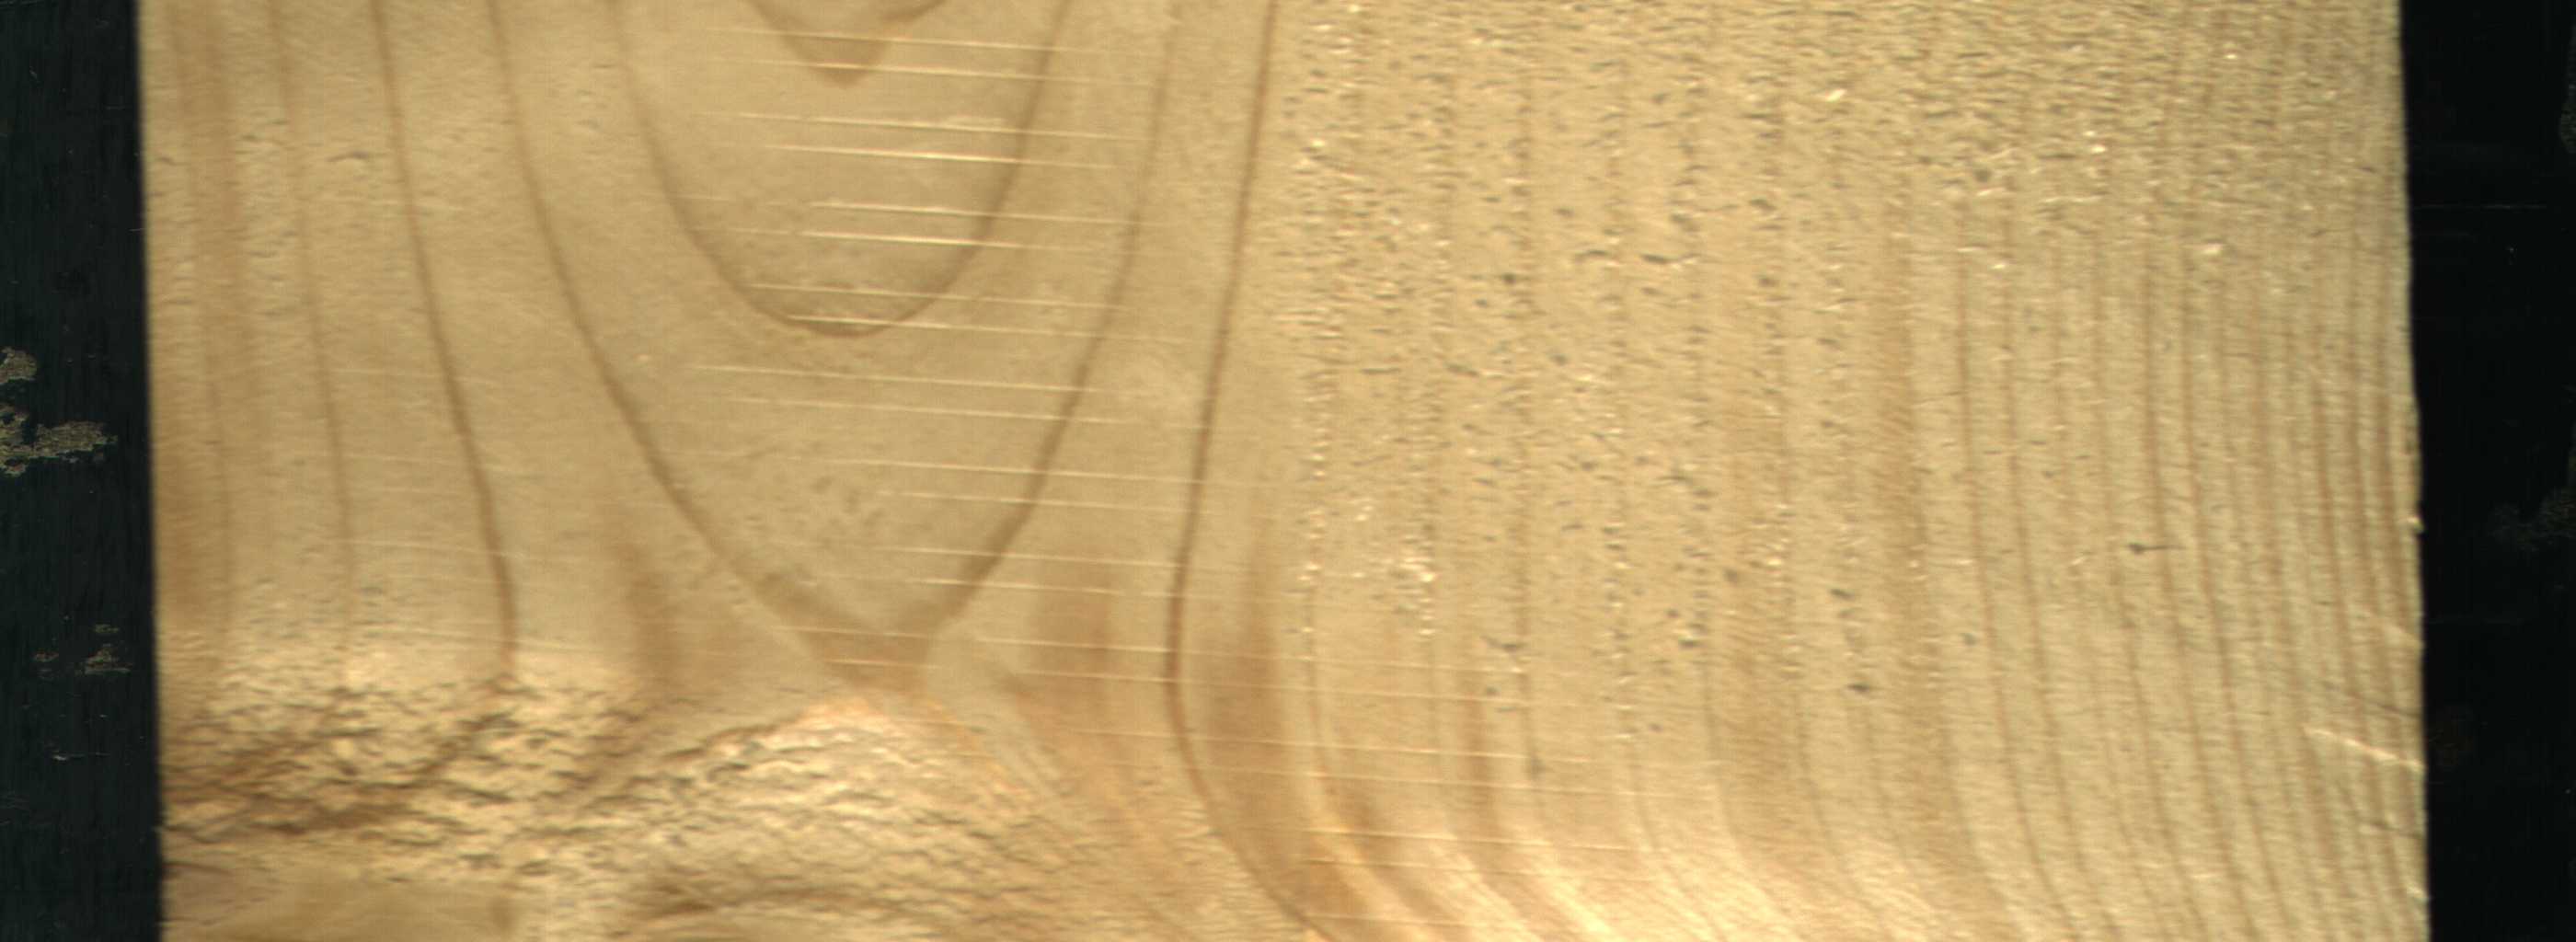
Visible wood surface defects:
Live_Knot